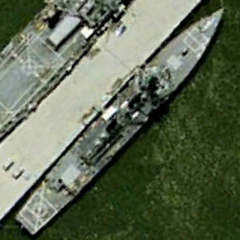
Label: destroyer